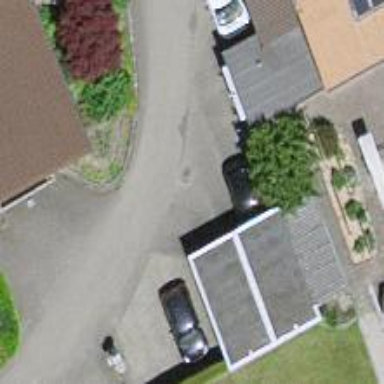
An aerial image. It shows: Garage.